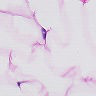
Metastatic tissue present: no